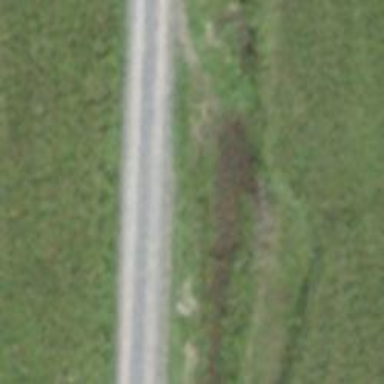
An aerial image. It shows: Gravel track with grade2 quality.